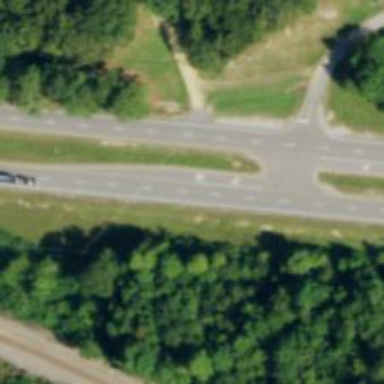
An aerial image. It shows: Primary highway with asphalt surface and dual carriageway.